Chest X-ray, PA view. Patient: 55 years old, sex M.
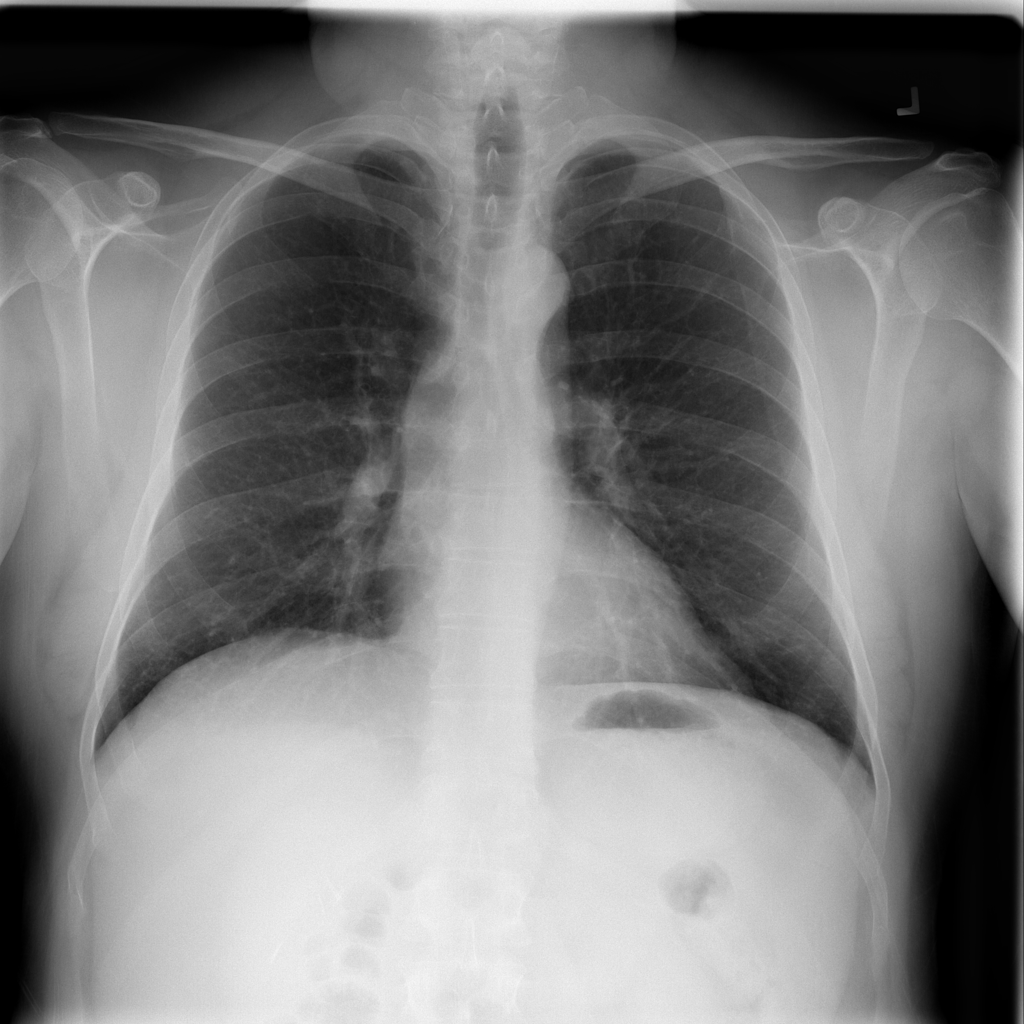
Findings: Fibrosis, Infiltration